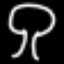
Label: mushroom